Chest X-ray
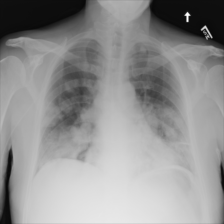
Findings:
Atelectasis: negative
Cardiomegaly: negative
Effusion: negative
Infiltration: negative
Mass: positive
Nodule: negative
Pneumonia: negative
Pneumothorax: negative
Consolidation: negative
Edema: negative
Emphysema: negative
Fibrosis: negative
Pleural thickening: negative
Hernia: negative